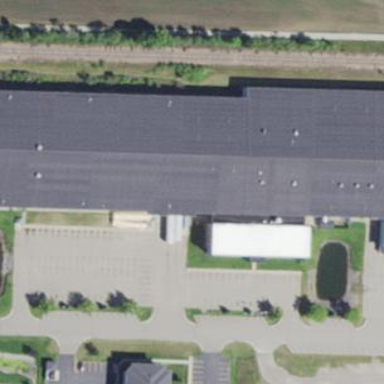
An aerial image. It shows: Warehouse.